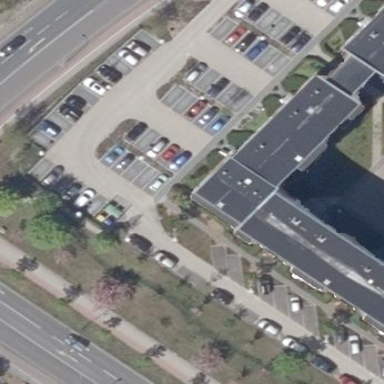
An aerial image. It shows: Parking area with surface.